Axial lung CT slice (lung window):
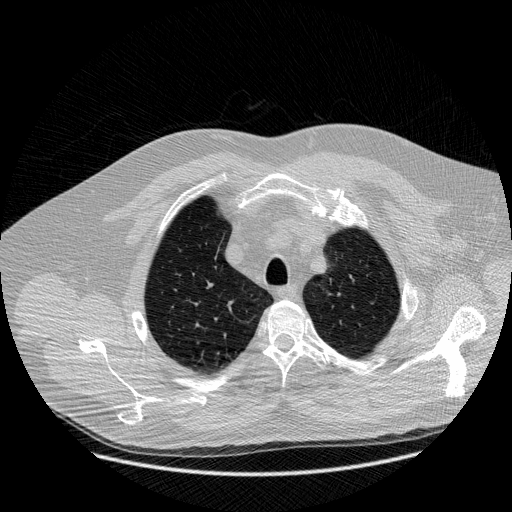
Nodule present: no